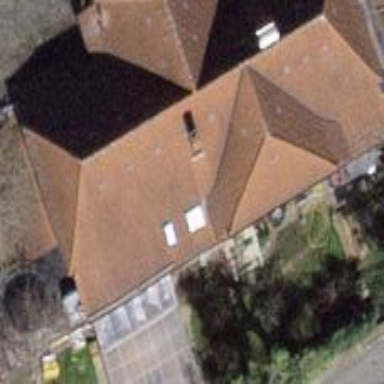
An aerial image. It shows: Detached building with half-hipped roof.